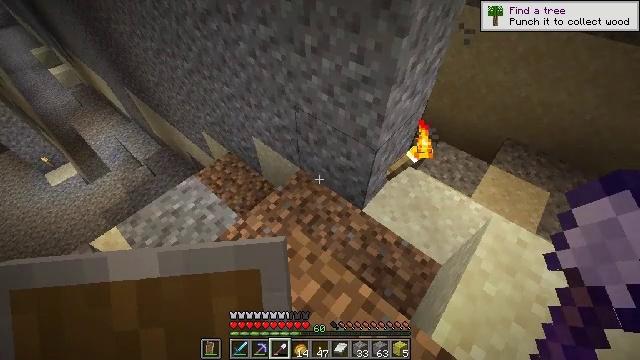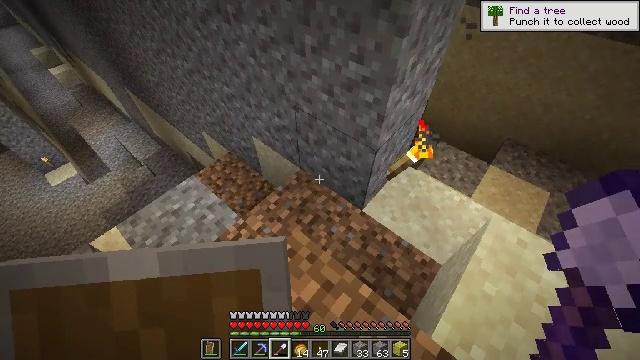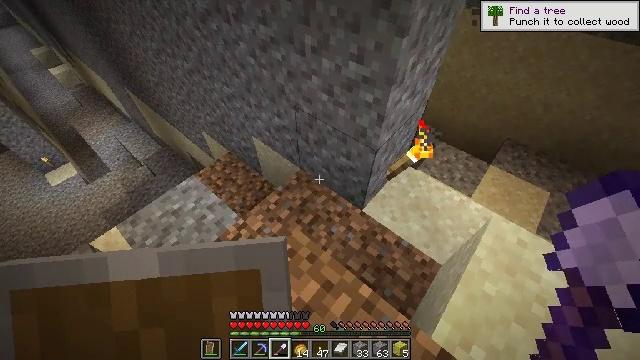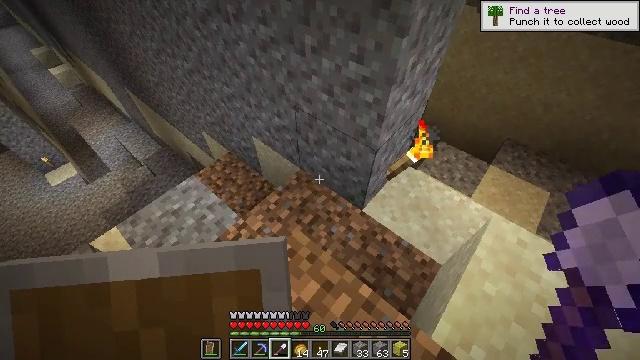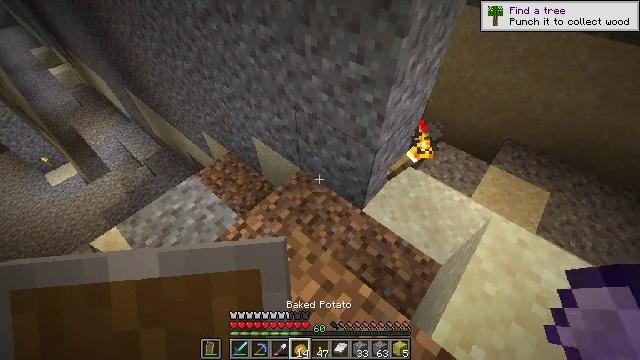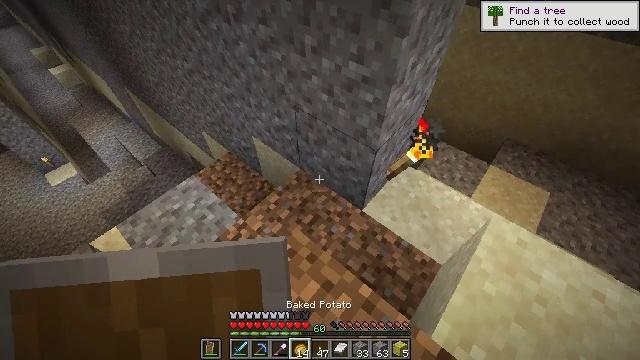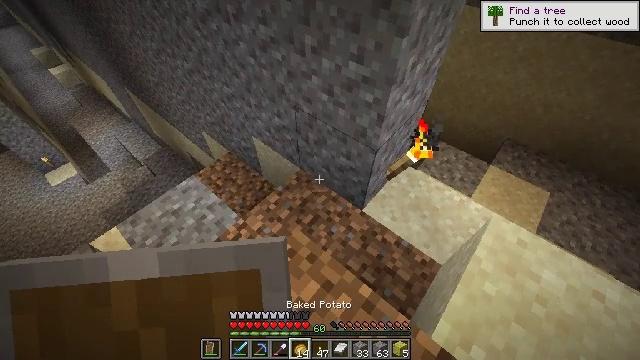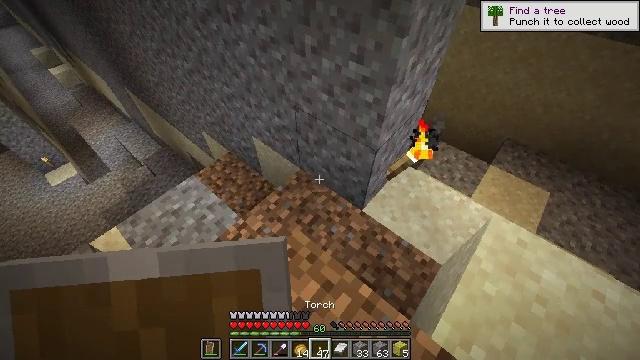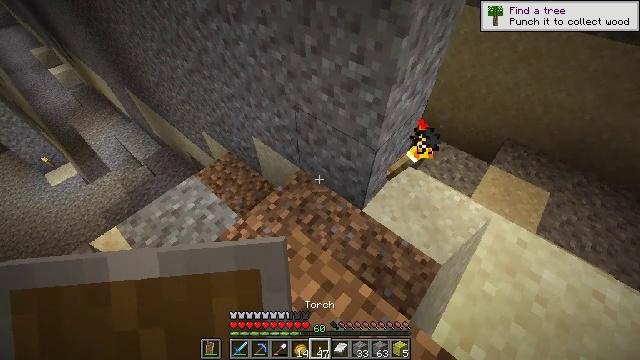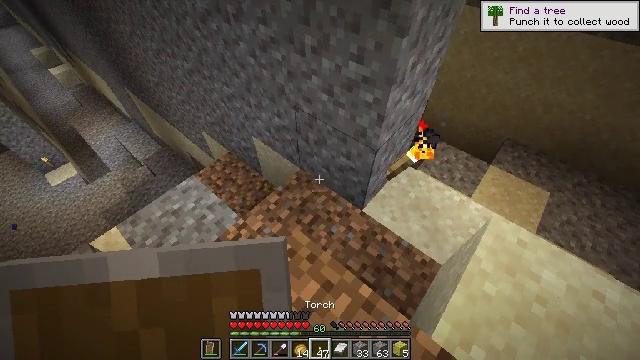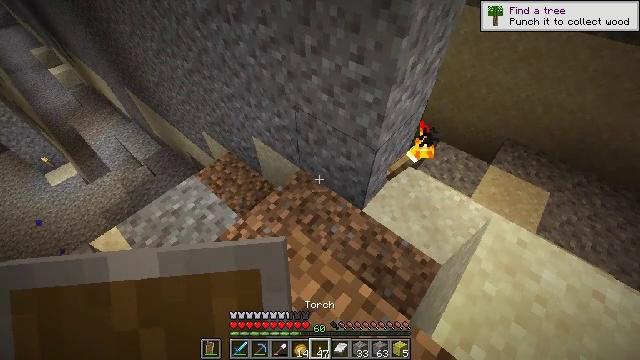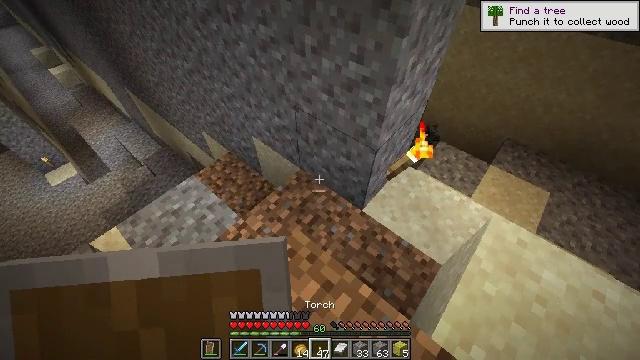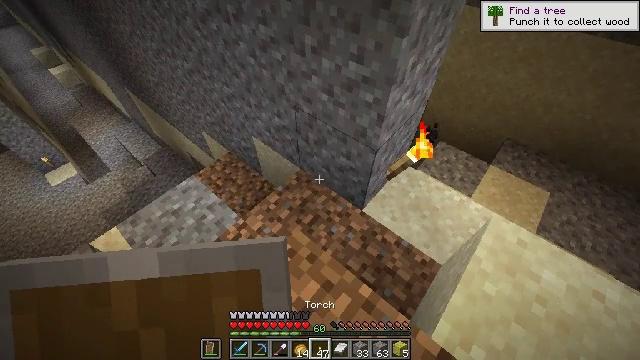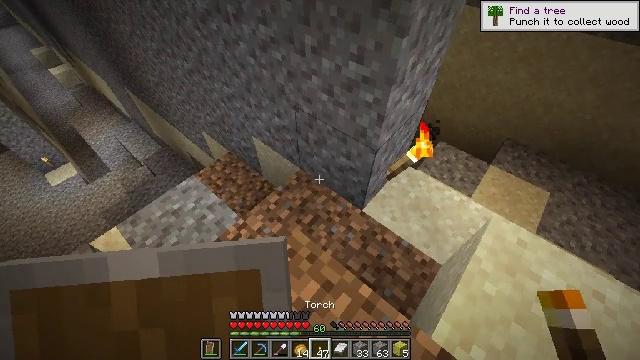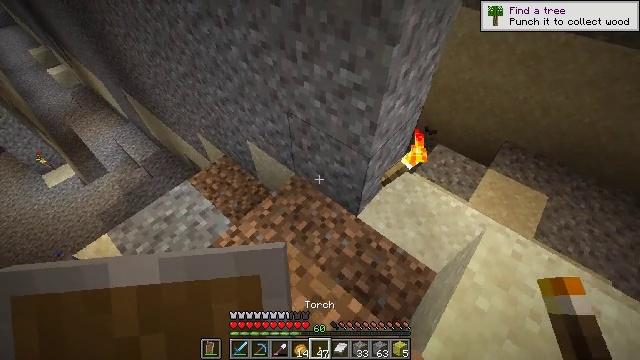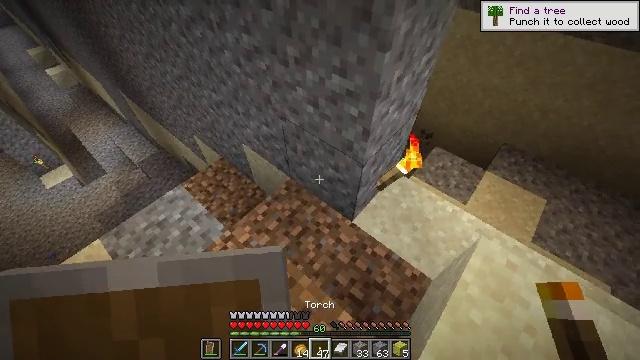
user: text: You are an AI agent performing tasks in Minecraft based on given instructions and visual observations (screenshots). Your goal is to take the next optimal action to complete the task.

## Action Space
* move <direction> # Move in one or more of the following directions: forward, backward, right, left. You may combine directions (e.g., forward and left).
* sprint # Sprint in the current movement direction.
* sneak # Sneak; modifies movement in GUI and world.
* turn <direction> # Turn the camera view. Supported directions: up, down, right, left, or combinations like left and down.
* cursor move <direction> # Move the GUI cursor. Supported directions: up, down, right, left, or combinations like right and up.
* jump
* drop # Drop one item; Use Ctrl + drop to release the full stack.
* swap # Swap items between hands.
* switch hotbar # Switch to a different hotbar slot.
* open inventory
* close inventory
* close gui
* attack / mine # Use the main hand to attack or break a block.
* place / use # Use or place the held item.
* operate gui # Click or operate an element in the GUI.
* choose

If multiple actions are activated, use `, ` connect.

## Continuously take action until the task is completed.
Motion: motion action
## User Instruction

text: Mine gravel from the ground.
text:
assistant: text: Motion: no_op
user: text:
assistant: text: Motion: no_op
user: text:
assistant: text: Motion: no_op
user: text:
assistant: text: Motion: no_op
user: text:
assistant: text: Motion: no_op
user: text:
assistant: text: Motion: no_op
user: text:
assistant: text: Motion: no_op
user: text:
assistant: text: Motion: no_op
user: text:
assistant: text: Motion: no_op
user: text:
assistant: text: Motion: no_op
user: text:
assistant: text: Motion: no_op
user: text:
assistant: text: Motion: no_op
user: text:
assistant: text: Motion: no_op
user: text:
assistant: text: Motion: move forward and move right
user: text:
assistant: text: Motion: move forward and move right
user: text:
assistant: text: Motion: move forward and move right
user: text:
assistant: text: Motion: turn left
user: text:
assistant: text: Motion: turn left
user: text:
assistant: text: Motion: move forward, turn left
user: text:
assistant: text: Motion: move forward, turn left
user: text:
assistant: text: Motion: move forward, turn left
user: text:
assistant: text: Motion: move forward, turn left
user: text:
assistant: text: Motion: no_op
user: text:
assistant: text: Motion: no_op
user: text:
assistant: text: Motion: no_op
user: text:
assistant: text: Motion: turn down
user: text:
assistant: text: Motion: turn right
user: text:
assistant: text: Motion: turn right
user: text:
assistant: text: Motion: turn right
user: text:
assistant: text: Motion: move back, turn right